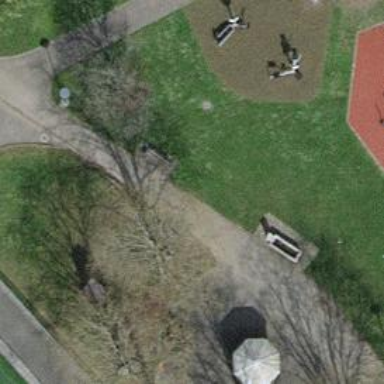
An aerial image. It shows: Bench for seating.